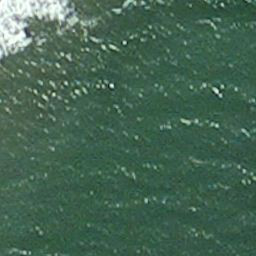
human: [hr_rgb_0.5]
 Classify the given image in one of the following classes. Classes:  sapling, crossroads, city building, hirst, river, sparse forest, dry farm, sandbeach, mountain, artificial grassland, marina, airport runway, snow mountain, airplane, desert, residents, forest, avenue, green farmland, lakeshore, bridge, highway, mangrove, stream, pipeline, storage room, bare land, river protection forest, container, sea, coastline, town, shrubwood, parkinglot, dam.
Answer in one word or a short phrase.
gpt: sea